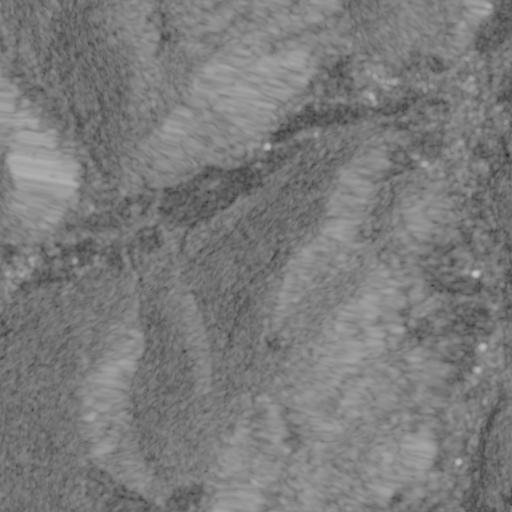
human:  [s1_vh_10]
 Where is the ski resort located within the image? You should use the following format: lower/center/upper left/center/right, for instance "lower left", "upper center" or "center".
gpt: The ski resort is located in the lower left of the image.
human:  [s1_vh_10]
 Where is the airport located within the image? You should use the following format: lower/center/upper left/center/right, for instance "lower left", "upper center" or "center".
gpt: There is no airport in the image.

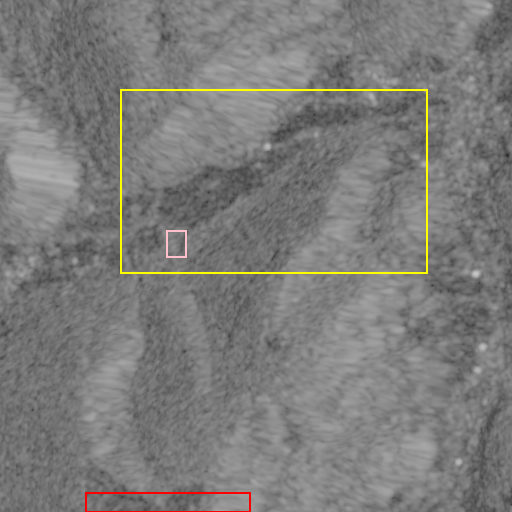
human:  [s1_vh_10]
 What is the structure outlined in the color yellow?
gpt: The structure outlined in yellow is a crop field.
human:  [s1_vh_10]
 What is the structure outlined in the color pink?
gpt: The structure outlined in pink is a park.
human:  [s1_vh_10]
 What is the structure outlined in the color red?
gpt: The structure outlined in red is a ski resort.
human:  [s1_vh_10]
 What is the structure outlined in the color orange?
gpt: There is no orange outline.